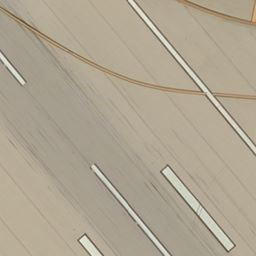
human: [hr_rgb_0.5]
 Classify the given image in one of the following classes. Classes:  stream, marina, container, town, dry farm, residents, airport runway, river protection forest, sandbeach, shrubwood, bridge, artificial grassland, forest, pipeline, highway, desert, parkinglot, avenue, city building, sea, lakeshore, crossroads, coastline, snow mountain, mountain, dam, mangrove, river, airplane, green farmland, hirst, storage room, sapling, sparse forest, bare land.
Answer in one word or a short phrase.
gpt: airport runway